Question: I am new to C# and MVVM, and I've spent all day trying to get the value of a 'ComboBox' to my ViewModel on 'SelectionChanged'. I have managed to figure it out using either 'CallMethodAction' or 'InvokeCommandAction' with the resources:
- 'System.Windows.Interactivity.dll'- 'Microsoft.Expression.Interactions.dll'
My problem is that both these methods return the value of the 'ComboBox' before it has changed. Could anyone explain how to get the value the change?
I have spent hours searching through SO and Google for a solution, so I wonder if others are too. Any advice will be appreciated!
My code is below:
'''
<Window x:Class="SelectionChange.MainWindow"
xmlns="http://schemas.microsoft.com/winfx/2006/xaml/presentation"
xmlns:x="http://schemas.microsoft.com/winfx/2006/xaml"
xmlns:i="clr-namespace:System.Windows.Interactivity;assembly=System.Windows.Interactivity"
xmlns:si="clr-namespace:Microsoft.Expression.Interactivity.Core;assembly=Microsoft.Expression.Interactions"
xmlns:vm="clr-namespace:SelectionChange"
Title="MainWindow" Width="300" Height="300">
<Window.DataContext>
<vm:ViewModel />
</Window.DataContext>
<Grid>
<ComboBox Name="SelectBox" VerticalAlignment="Top" SelectedIndex="0">
<i:Interaction.Triggers>
<i:EventTrigger EventName="SelectionChanged">
<si:CallMethodAction MethodName="SelectionChanged" TargetObject="{Binding}" />
<!--<i:InvokeCommandAction Command="{Binding SelectionChangedCommand}" CommandParameter="{Binding ElementName=SelectBox, Path=Text}" />-->
</i:EventTrigger>
</i:Interaction.Triggers>
<ComboBoxItem Content="Item 1" />
<ComboBoxItem Content="Item 2" />
<ComboBoxItem Content="Item 3" />
</ComboBox>
</Grid>
</Window>
'''
'''
namespace SelectionChange
{
using System;
using System.Windows;
using System.Windows.Controls;
using System.Windows.Input;
public class ViewModel
{
public ViewModel()
{
SelectionChangedCommand = new SelectionChangedCommand();
}
public ICommand SelectionChangedCommand
{
get;
set;
}
public void SelectionChanged(object sender, EventArgs e)
{
ComboBox SelectBox = (ComboBox)sender;
MessageBox.Show("Called SelectionChanged: " + SelectBox.Text);
}
}
}
'''
'''
namespace SelectionChange
{
using System;
using System.Windows;
using System.Windows.Controls;
using System.Windows.Input;
public class SelectionChangedCommand : ICommand
{
public SelectionChangedCommand()
{
}
public event EventHandler CanExecuteChanged;
public bool CanExecute(object parameter)
{
return true;
}
public void Execute(object parameter)
{
MessageBox.Show("Executed SelectionChangedCommand: " + parameter);
}
}
}
'''
It turns out I didn't understand 'Binding' well enough and instead was trying to implement something simple in a rather complicated way! Instead of using dependencies, I have now achieved what I needed using regular bindings. As an example, I've bound a 'TextBox' to the 'SelectedIndex' of the 'ComboBox', which gets updated using 'INotifyPropertyChanged'.

'''
<Window x:Class="SelectionChange.MainWindow"
xmlns="http://schemas.microsoft.com/winfx/2006/xaml/presentation"
xmlns:x="http://schemas.microsoft.com/winfx/2006/xaml"
xmlns:vm="clr-namespace:SelectionChange"
Title="MainWindow" Width="300" Height="300">
<Window.DataContext>
<vm:ViewModel />
</Window.DataContext>
<Grid>
<Grid.ColumnDefinitions>
<ColumnDefinition Width="Auto" />
<ColumnDefinition Width="*" />
</Grid.ColumnDefinitions>
<ComboBox SelectedItem="{Binding SelectedItem}" SelectedIndex="0" Grid.Column="0" VerticalAlignment="Top">
<ComboBoxItem Content="Item 1" />
<ComboBoxItem Content="Item 2" />
<ComboBoxItem Content="Item 3" />
</ComboBox>
<!-- TextBox to display the ComboBox's SelectedIndex -->
<TextBox Text="{Binding SelectedIndex}" Grid.Column="1" VerticalAlignment="Top" />
</Grid>
</Window>
'''
'''
namespace SelectionChange
{
using System;
using System.ComponentModel;
using System.Windows.Controls;
public class ViewModel : INotifyPropertyChanged
{
public ViewModel()
{
}
// Property to store / retrieve ComboBox's SelectedIndex
private int _SelectedIndex;
public int SelectedIndex { get; set; }
// Property to bind to ComboBox's SelectedItem
private ComboBoxItem _SelectedItem;
public ComboBoxItem SelectedItem
{
get { return _SelectedItem; }
set
{
_SelectedItem = value;
// SelectedItem's Content
string Content = (string)value.Content;
// SelectedItem's parent (i.e. the ComboBox)
ComboBox SelectBox = (ComboBox)value.Parent;
// ComboBox's SelectedIndex
int Index = SelectBox.SelectedIndex;
// Store the SelectedIndex in the property
SelectedIndex = Index;
// Raise PropertyChanged with the name of the stored property
RaisePropertyChanged("SelectedIndex");
}
}
// INotifyPropertyChanged
public event PropertyChangedEventHandler PropertyChanged;
private void RaisePropertyChanged(string PropertyName)
{
if (PropertyChanged != null)
PropertyChanged(this, new PropertyChangedEventArgs(PropertyName));
}
}
}
'''
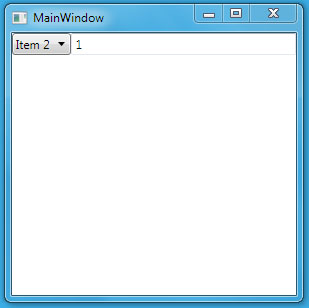
Answer: Why not do it the simpler way
'''
<ComboBox MaxHeight="25"
ItemsSource="{Binding Source}"
SelectedItem="{Binding TheSelectedItem, Mode=TwoWay}" />
'''
In your ViewModel declare the combo box items and use a property "Source" to return it to the view
'''
List<string> _source = new List<string>{"Item 1", "Item 2", "Item 3"};
public List<string> Source
{
get { return _source; }
}
'''
Then define one property which holds the selected item
'''
string _theSelectedItem = null;
public string TheSelectedItem
{
get { return _theSelectedItem; }
set { _theSelectedItem = value; } // NotifyPropertyChanged
}
'''
Also don't forget to implement the INotifyPropertyChanged interface while setting the _source